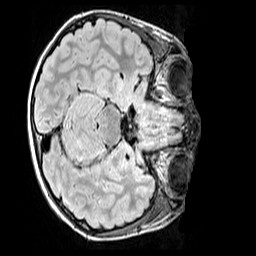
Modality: FLAIR
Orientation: axial
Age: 11
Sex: male
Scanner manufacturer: siemens
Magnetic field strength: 3 T
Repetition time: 5 s
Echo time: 0.388 s